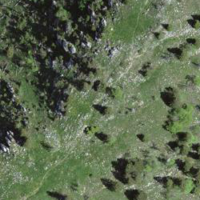
EUNIS habitat code: 23
Species observed at this site:
Dactylorhiza viridis